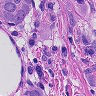
Metastatic tissue present: yes